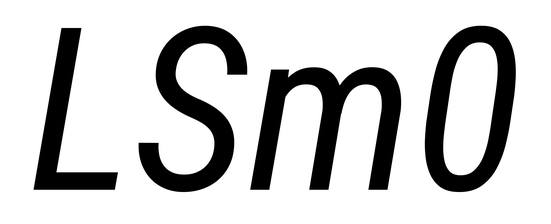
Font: Roboto-Italic_Condensed_Italic